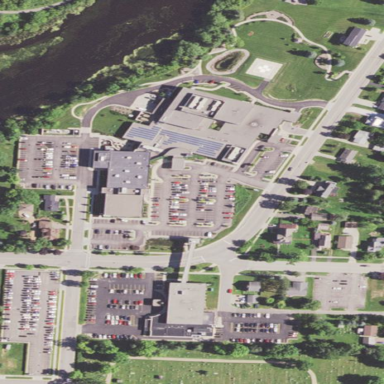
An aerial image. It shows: Healthcare facility identified as hospital.